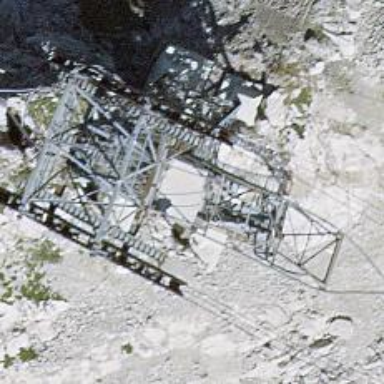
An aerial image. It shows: Cable car.